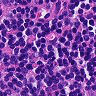
Metastatic tissue present: no